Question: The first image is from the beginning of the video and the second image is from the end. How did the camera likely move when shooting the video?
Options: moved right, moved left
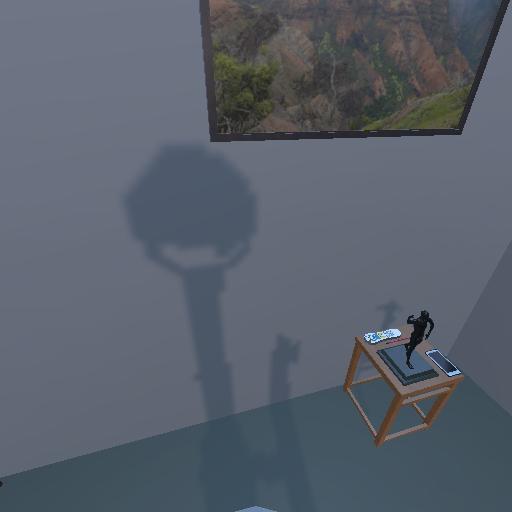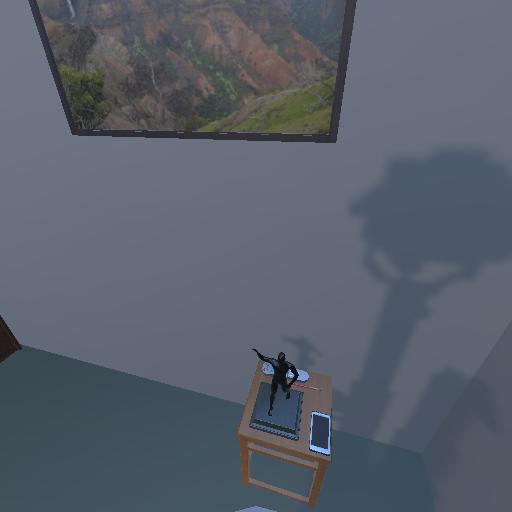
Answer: moved right